Interaction volume radius: 5 \u00c5
Interaction volume height: 10 \u00c5
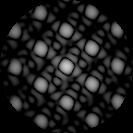
Disorder parameter: 0.05527